Field crop: maize
Growth stage: 1
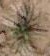
Species: salsola